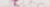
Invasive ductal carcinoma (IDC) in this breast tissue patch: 0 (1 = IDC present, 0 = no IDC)